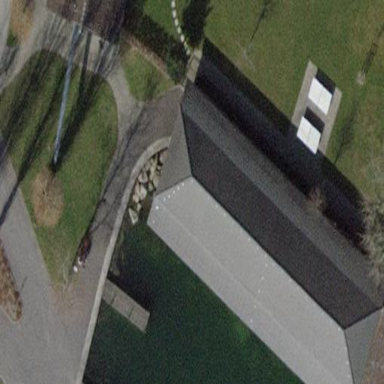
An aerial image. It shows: Boathouse building.